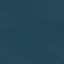
Label: SeaLake